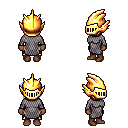
a pixel art fantasy rpg character, female body template, human, dark skin, chain mail, gold greaves, white cyan pixie cut hairstyle, gold helm, brown shoes, four views (front, back, left, right), 2x2 character sprite sheet, small pixel art, hard edges, no anti-aliasing